Interaction volume radius: 5 \u00c5
Interaction volume height: 30 \u00c5
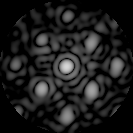
Disorder parameter: 0.3751